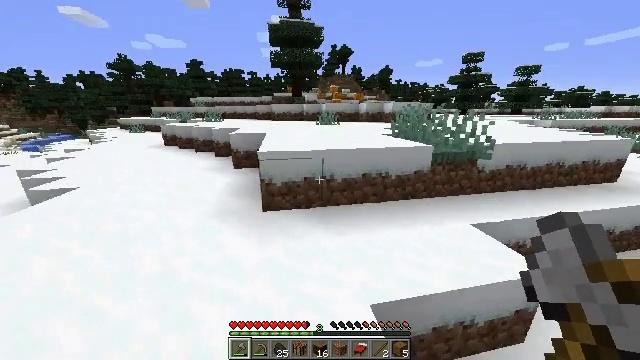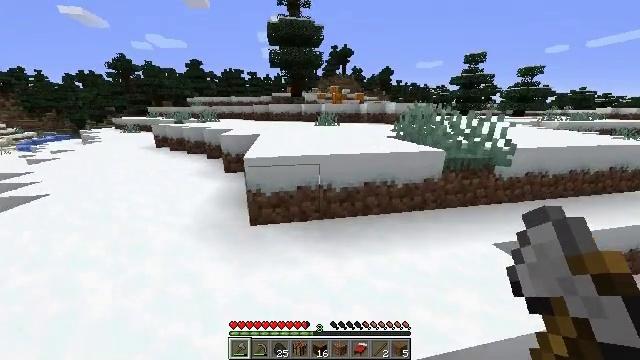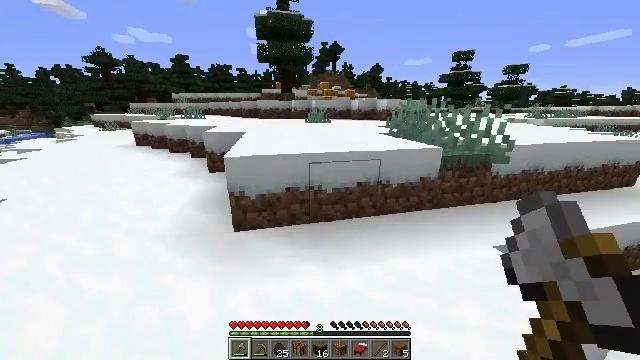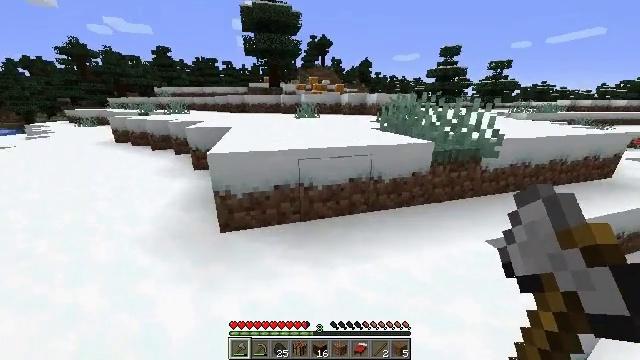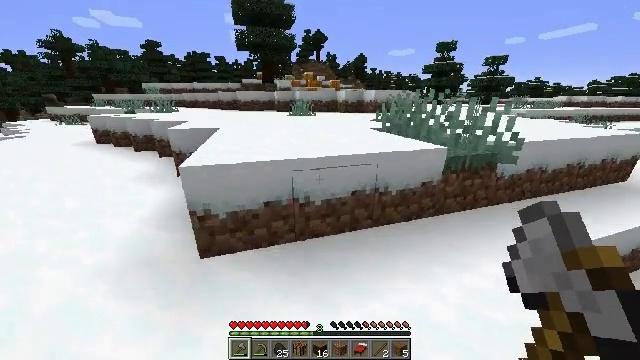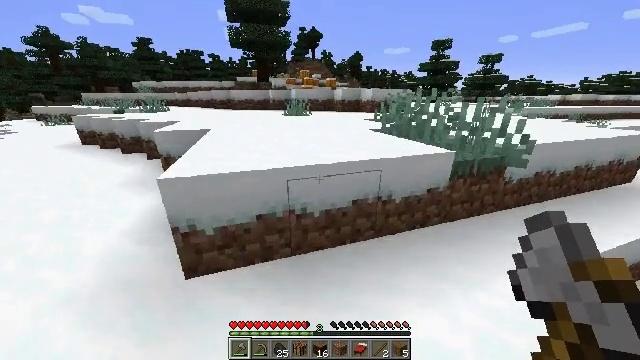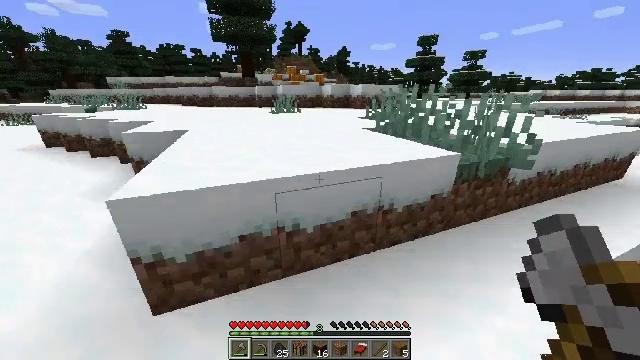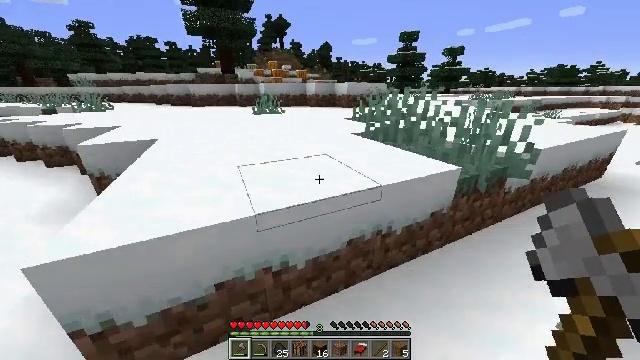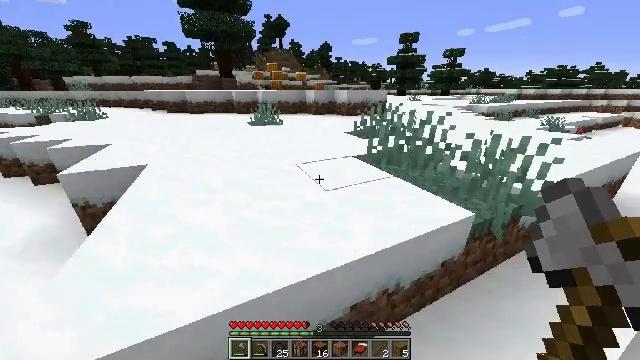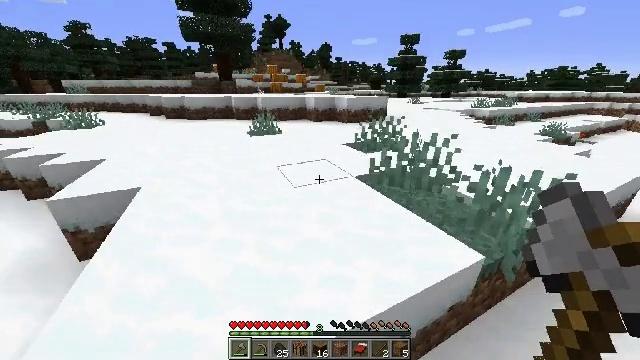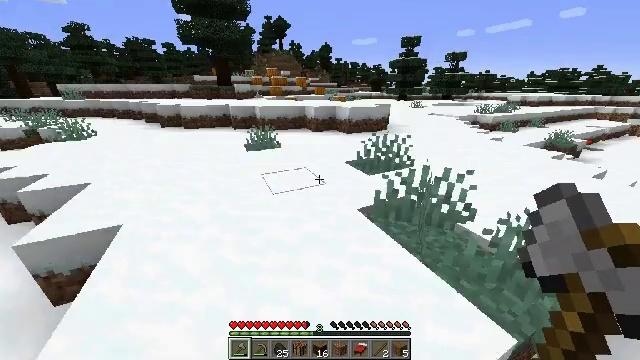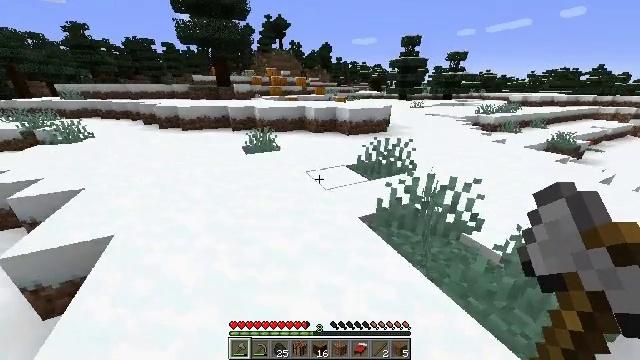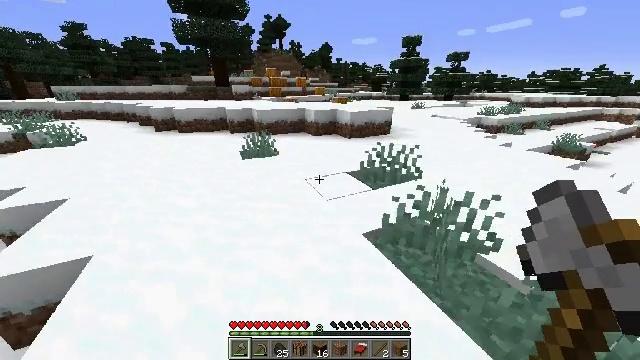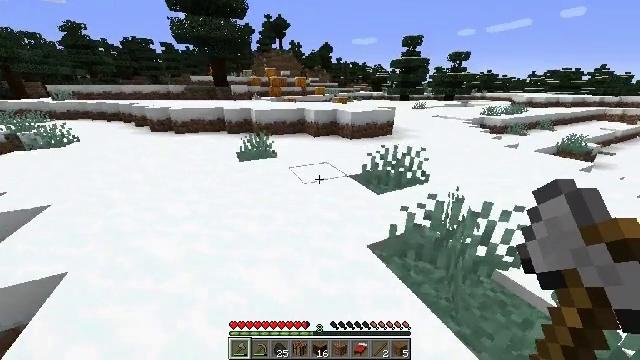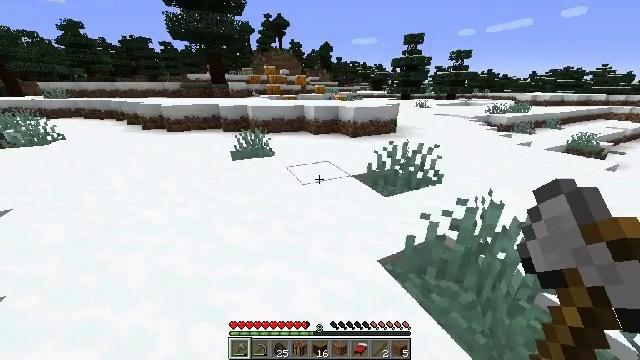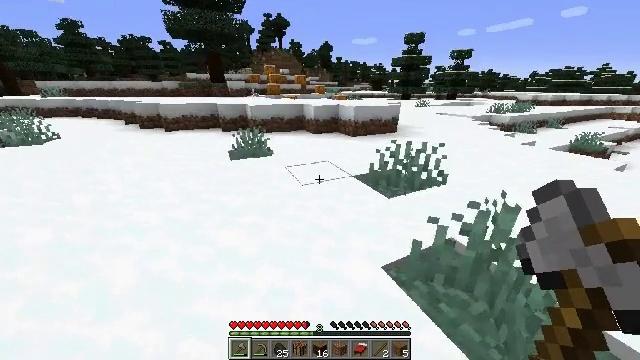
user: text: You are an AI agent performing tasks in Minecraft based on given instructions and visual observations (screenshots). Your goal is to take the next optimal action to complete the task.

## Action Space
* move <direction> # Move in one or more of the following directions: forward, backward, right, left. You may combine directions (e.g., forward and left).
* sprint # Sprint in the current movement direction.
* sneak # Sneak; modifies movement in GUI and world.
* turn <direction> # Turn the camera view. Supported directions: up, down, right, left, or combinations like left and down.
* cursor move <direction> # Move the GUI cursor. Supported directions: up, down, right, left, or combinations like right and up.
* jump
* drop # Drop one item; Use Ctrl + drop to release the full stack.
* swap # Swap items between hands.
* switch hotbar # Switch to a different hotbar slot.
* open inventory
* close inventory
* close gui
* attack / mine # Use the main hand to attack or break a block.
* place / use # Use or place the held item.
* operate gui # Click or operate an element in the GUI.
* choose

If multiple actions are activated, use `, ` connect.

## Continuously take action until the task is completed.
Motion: motion action
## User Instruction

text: Kill mobs.
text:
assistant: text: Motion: move forward, sprint
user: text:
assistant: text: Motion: move forward, sprint, turn right
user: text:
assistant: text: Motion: move forward, sprint, turn right and down
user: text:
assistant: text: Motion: move forward, sprint, turn right
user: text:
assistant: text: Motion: move forward, sprint, turn right
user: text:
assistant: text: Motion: move forward, sprint, turn right
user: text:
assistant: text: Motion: move forward, sprint, turn right and down, jump
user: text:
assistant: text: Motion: move forward, sprint, jump
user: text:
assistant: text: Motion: move forward, sprint, jump
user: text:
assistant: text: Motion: move forward, sprint, jump
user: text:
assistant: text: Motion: move forward, sprint, jump
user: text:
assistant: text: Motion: move forward, sprint, jump
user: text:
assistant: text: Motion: move forward, sprint, jump
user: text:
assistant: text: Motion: move forward, sprint, jump
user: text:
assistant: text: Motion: move forward, sprint, jump
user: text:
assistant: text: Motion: move forward, sprint, jump
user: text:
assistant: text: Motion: move forward, sprint, jump
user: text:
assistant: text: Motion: move forward, sprint, jump
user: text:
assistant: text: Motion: move forward, sprint, jump
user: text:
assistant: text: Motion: move forward, sprint, jump
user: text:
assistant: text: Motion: move forward, sprint, jump
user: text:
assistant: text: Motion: move forward, sprint, jump
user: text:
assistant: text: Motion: move forward, sprint, jump
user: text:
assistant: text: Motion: move forward, sprint
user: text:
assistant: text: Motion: move forward, sprint
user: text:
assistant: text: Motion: move forward, sprint
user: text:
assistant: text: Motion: move forward, sprint
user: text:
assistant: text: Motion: move forward, sprint
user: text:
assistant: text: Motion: move forward, sprint
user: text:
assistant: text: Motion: move forward, sprint